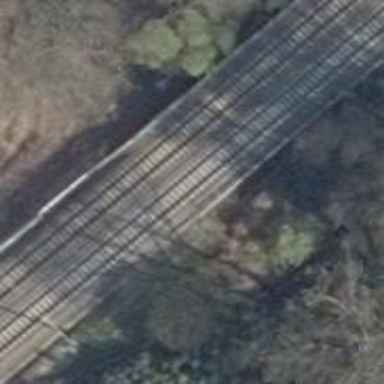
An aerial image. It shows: Railway bridge with electrified contact lines.